Field crop: tomato
Growth stage: 1
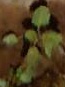
Species: solanum